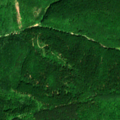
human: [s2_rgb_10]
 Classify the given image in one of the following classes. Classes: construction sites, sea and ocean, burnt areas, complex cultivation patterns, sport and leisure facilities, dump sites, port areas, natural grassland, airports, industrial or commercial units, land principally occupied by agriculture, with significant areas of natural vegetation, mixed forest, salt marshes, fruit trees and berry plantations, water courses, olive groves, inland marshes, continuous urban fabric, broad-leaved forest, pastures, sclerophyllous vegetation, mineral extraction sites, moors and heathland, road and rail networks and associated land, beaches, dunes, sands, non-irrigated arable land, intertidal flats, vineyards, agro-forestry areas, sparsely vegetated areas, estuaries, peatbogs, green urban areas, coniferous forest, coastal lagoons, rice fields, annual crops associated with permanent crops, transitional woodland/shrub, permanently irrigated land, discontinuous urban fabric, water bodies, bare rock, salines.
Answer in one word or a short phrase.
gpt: broad-leaved forest